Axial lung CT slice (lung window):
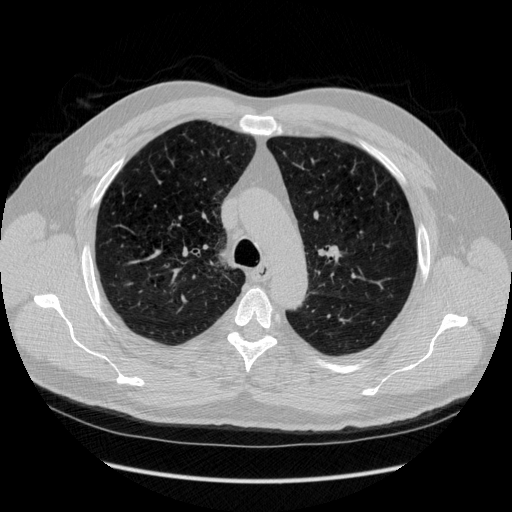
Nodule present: no